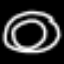
Label: donut